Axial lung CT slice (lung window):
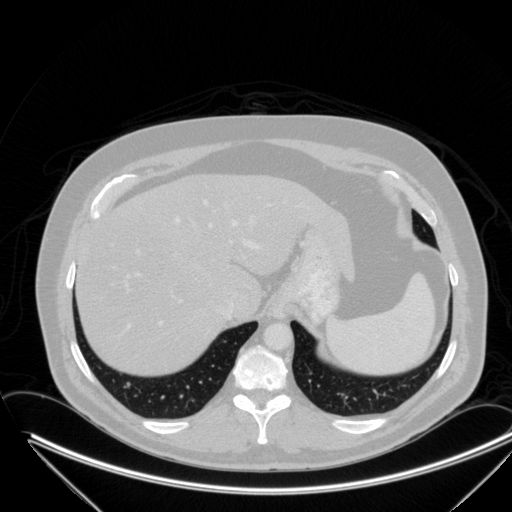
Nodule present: yes
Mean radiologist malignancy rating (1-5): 2.667